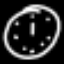
Label: clock